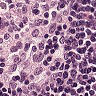
Metastatic tissue present: no